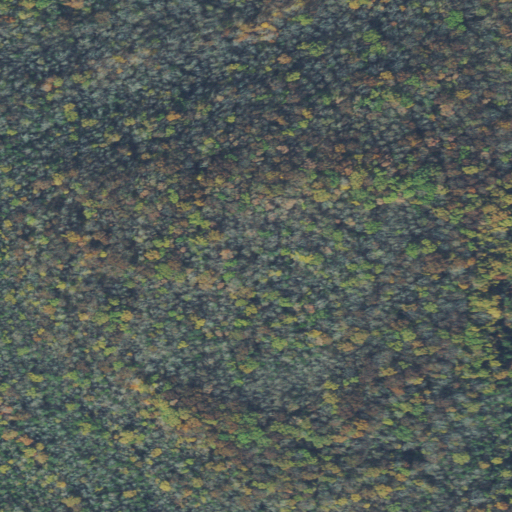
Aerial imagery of mountain in Tennessee named Buzzard Roost containing deciduous forest, mixed forest, and evergreen forest